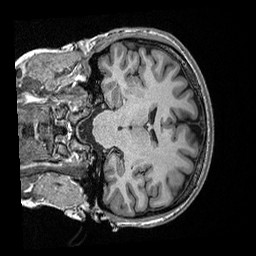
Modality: T1w
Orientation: coronal
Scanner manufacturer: ge
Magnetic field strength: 3 T
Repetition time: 2.348 s
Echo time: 0.00296 s